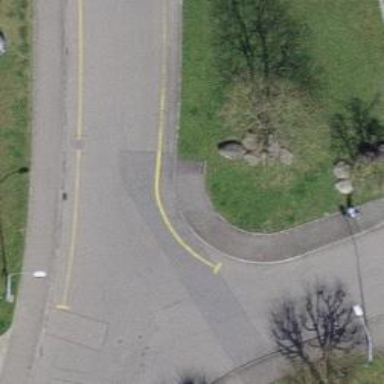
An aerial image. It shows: Kerb serving as barrier.